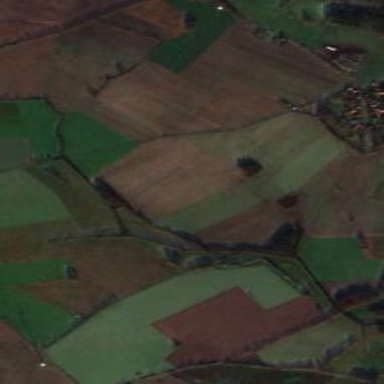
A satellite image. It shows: Picturesque farmland scene.